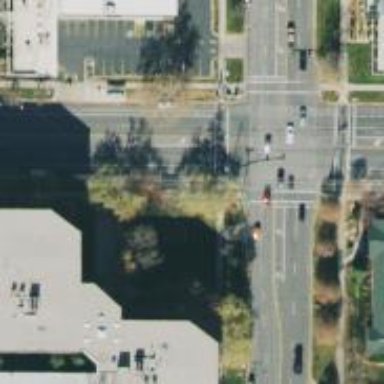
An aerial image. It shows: Asphalt footway with marked crossing lines.